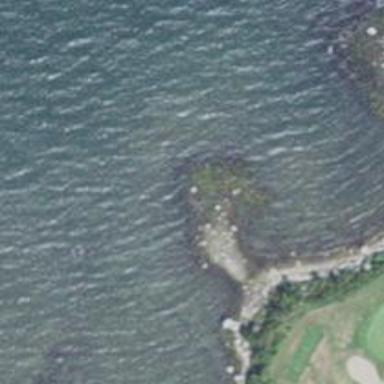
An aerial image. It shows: Natural rock reef.